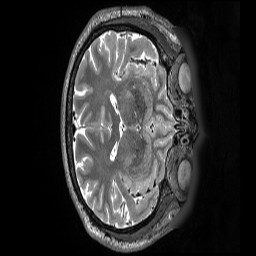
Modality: T2w
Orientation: axial
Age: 60
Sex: female